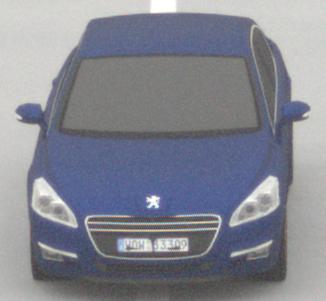
Make: Peugeot
Model: 508 120 VTi
Detailed model: 508 (I) Limousine
Model produced from: 2011/03
Model produced until: 2014/05
Doors: 4
Color: blue
Road condition: dry road
Daytime: midday
Contrast: low contrast